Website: home-depot
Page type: billing-address
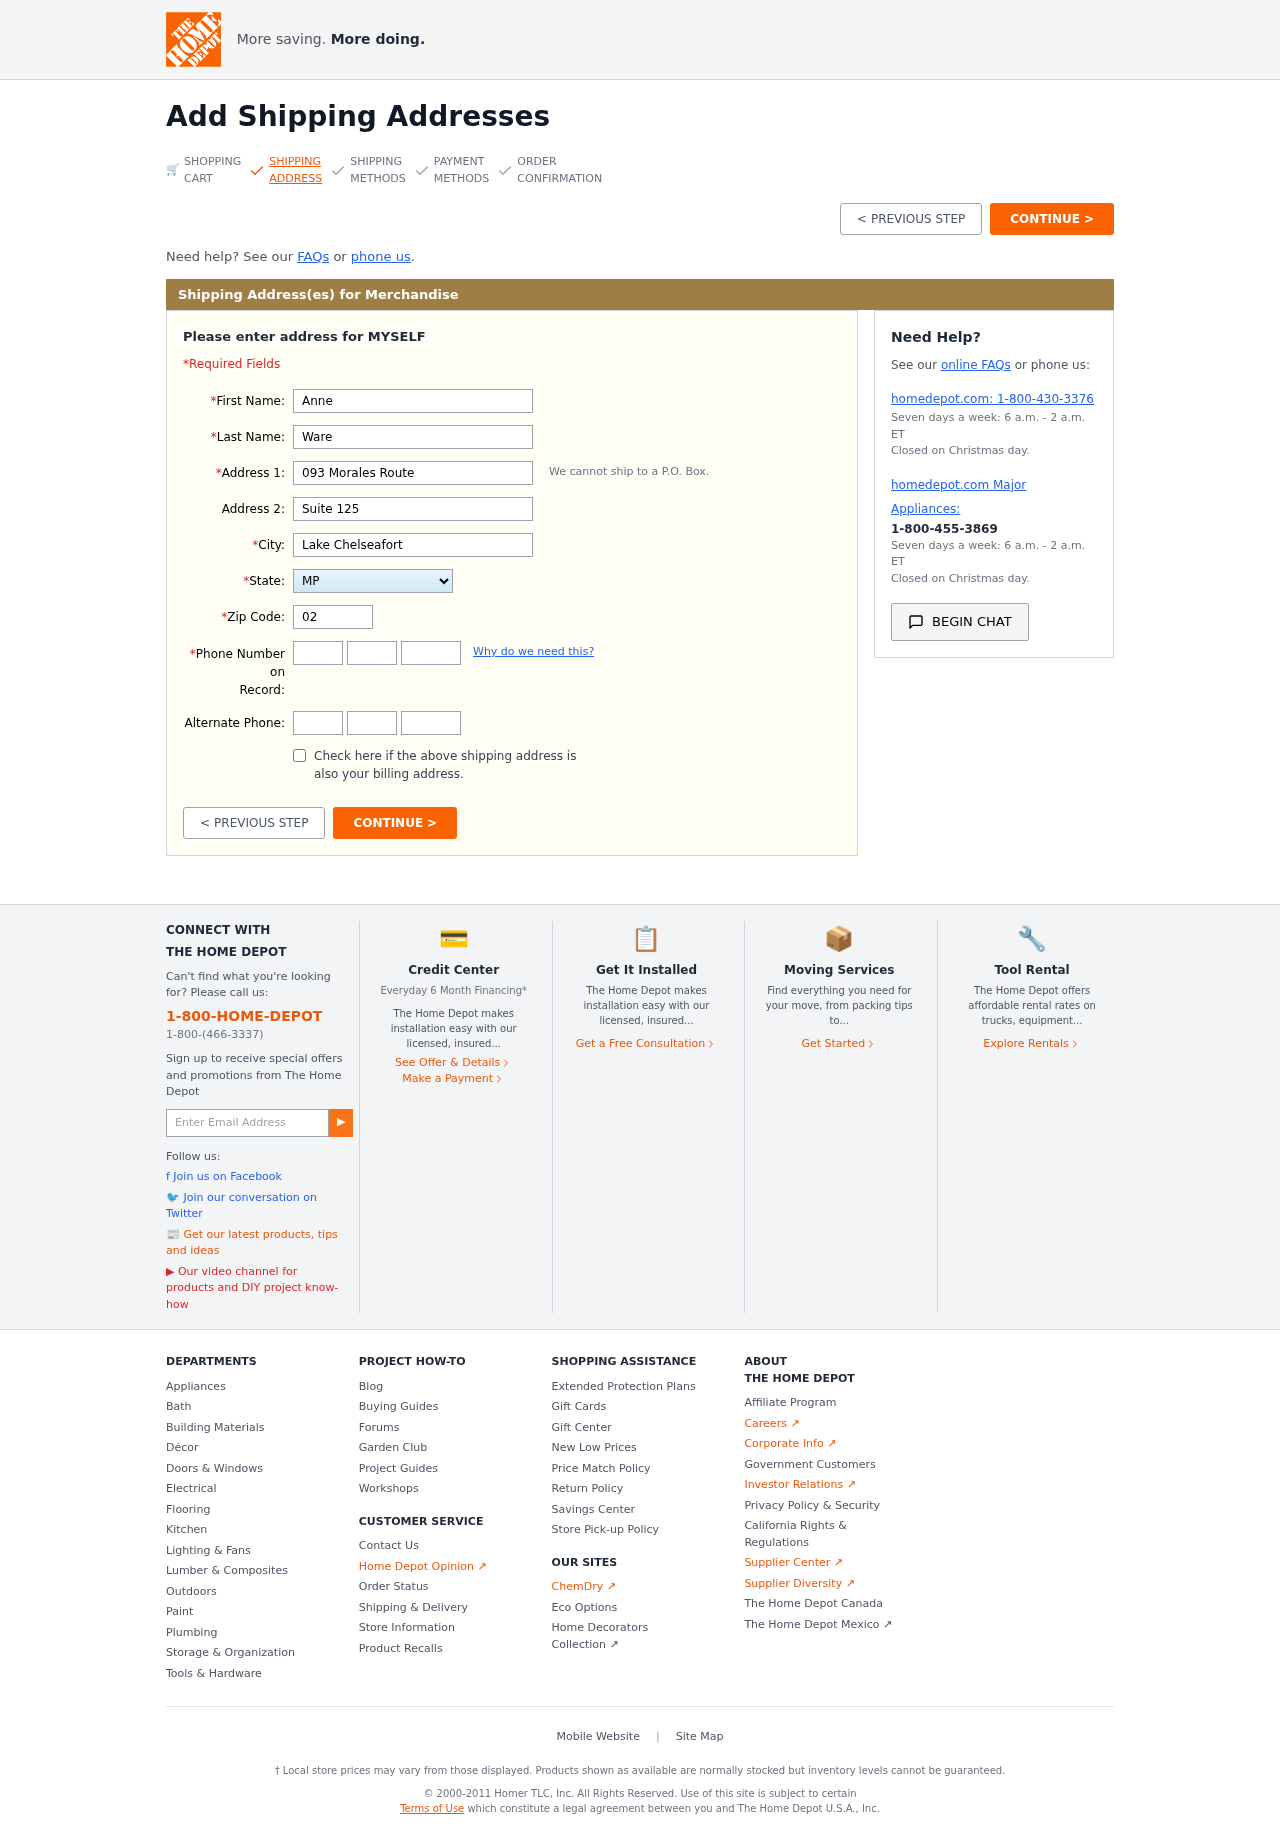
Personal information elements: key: PII_STATE
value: MP
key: PII_FIRSTNAME
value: Anne
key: PII_LASTNAME
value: Ware
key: PII_STREET
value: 093 Morales Route
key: PII_STREET2
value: Suite 125
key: PII_CITY
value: Lake Chelseafort
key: PII_POSTCODE
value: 02181
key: PII_PHONE_AREA
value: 677
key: PII_PHONE_PREFIX
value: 726
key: PII_PHONE_LINE
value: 9566